Question: I am relatively new to JSON. I have read the tutorial and trying to implement it but no luck.
Basically I have an external URL that gives JSON data/feed. The data is in the form of array. Now I am trying to write a JavaScript Program (on my local) that would get the data out of this URL and would put in my html.
Here is the function. It includes the external link also.
But I am not getting any result. Just empty.
Am I missing something or what I am doing wrong?
'''
<!doctype html>
<html>
<head>
<meta charset="utf-8">
<title>Index Page</title>
</head>
<body>
<div id="id01"></div>
<script>
var xmlhttp = new XMLHttpRequest();
var url = "http://mpatrizio-001-site5.smarterasp.net/categoryList.php?D=B7ACEF70-4901-41C8-930F-D4D681D82DAA";
xmlhttp.onreadystatechange = function() {
if (xmlhttp.readyState == 4 && xmlhttp.status == 200) {
var myArr = JSON.parse(xmlhttp.responseText);
myFunction(myArr);
}
}
xmlhttp.open("GET", url, true);
xmlhttp.send();
function myFunction(arr) {
var out = "";
var i;
for(i = 0; i < arr.length; i++) {
out += arr[i].CategoryID + '<br>';
}
document.getElementById("id01").innerHTML = out;
}
</script>
</body>
</html>
'''
After being pointed in the right direction by you guys (thank you very much for that), I have found that the request is being blocked by server due to some CORS error. I am studying it.
Please review the following image of the error I got in the console.
From it, can you specifically point out the solution?

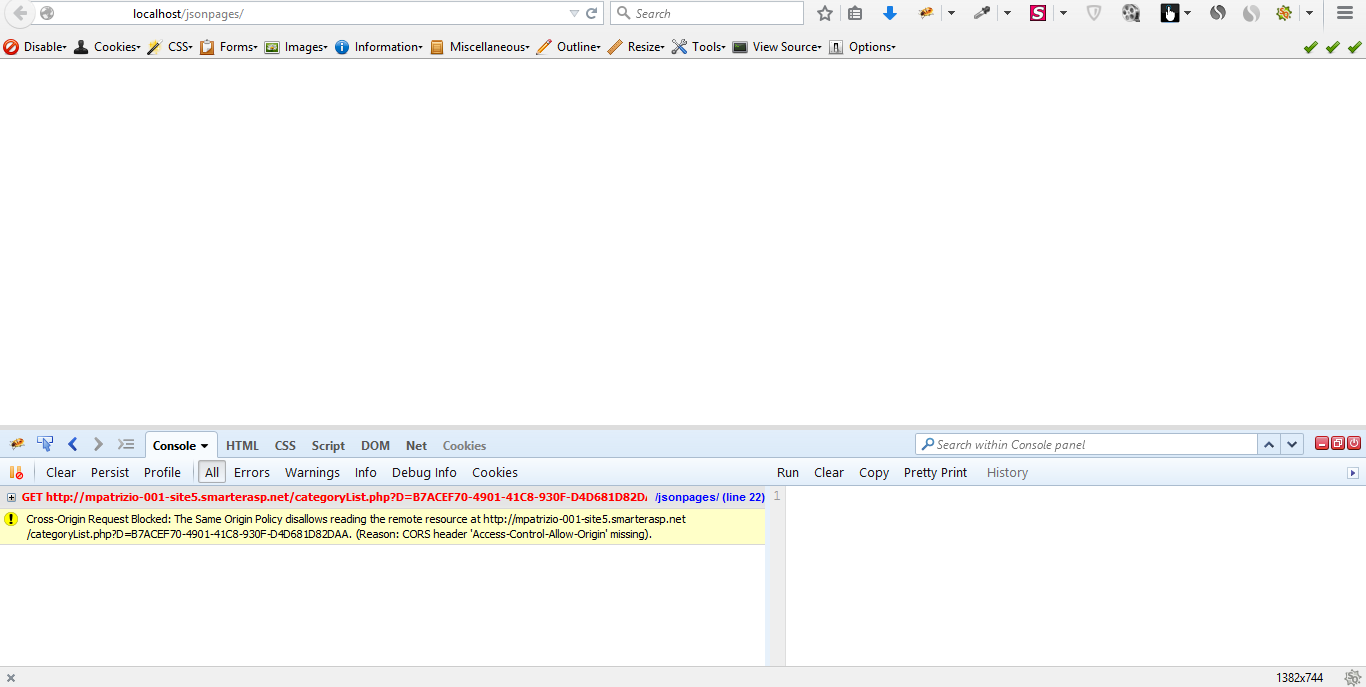
Answer: Append '--disable-web-security' (at path C;...\chrome.exe) in chrome's exe properties preceded by a space.
Other solution will be on server side. Which is to create 'crossdomain.xml' and 'clientaccesspolicy.xml' file on server. It's structure is like:
crossdomain.xml:
'''
<!DOCTYPE cross-domain-policy SYSTEM "http://www.macromedia.com/xml/dtds/cross-domain-policy.dtd">
<cross-domain-policy>
<allow-http-request-headers-from domain="*" headers="SOAPAction,Content-Type"/>
</cross-domain-policy>
'''
clientaccesspolicy.xml:
'''
<?xml version="1.0" encoding="utf-8"?>
<access-policy>
<cross-domain-access>
<policy>
<allow-from http-request-headers="SOAPAction">
<domain uri="*"/>
</allow-from>
<grant-to>
<resource path="/" include-subpaths="true"/>
</grant-to>
</policy>
</cross-domain-access>
</access-policy>
'''
Some of the tutorials are:
<URL>
<URL>
Its specification is:
<URL>
Other tutorials:
<URL>